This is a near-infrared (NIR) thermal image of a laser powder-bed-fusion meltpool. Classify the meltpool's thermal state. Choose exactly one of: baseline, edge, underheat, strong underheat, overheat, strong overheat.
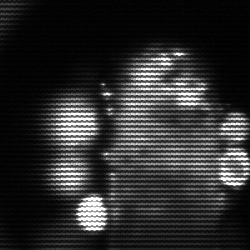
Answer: strong underheat